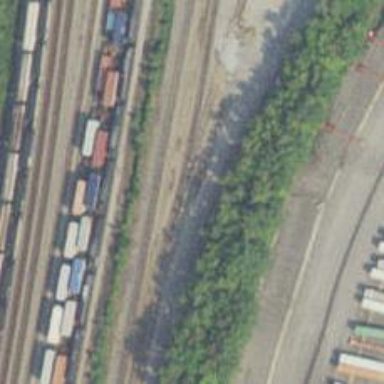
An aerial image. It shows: Abandoned railway yard.